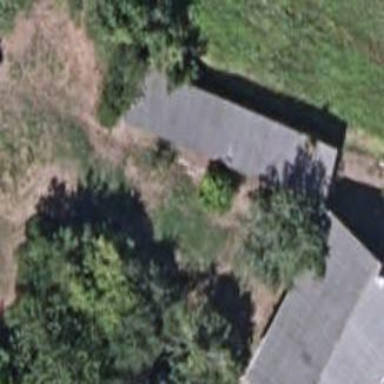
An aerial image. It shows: Shed.